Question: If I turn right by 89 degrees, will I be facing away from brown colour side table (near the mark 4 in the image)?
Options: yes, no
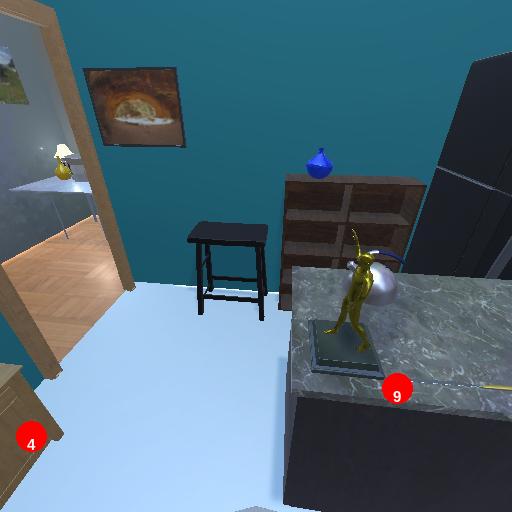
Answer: yes